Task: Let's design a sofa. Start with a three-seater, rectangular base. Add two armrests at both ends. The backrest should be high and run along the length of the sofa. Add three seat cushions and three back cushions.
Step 494:
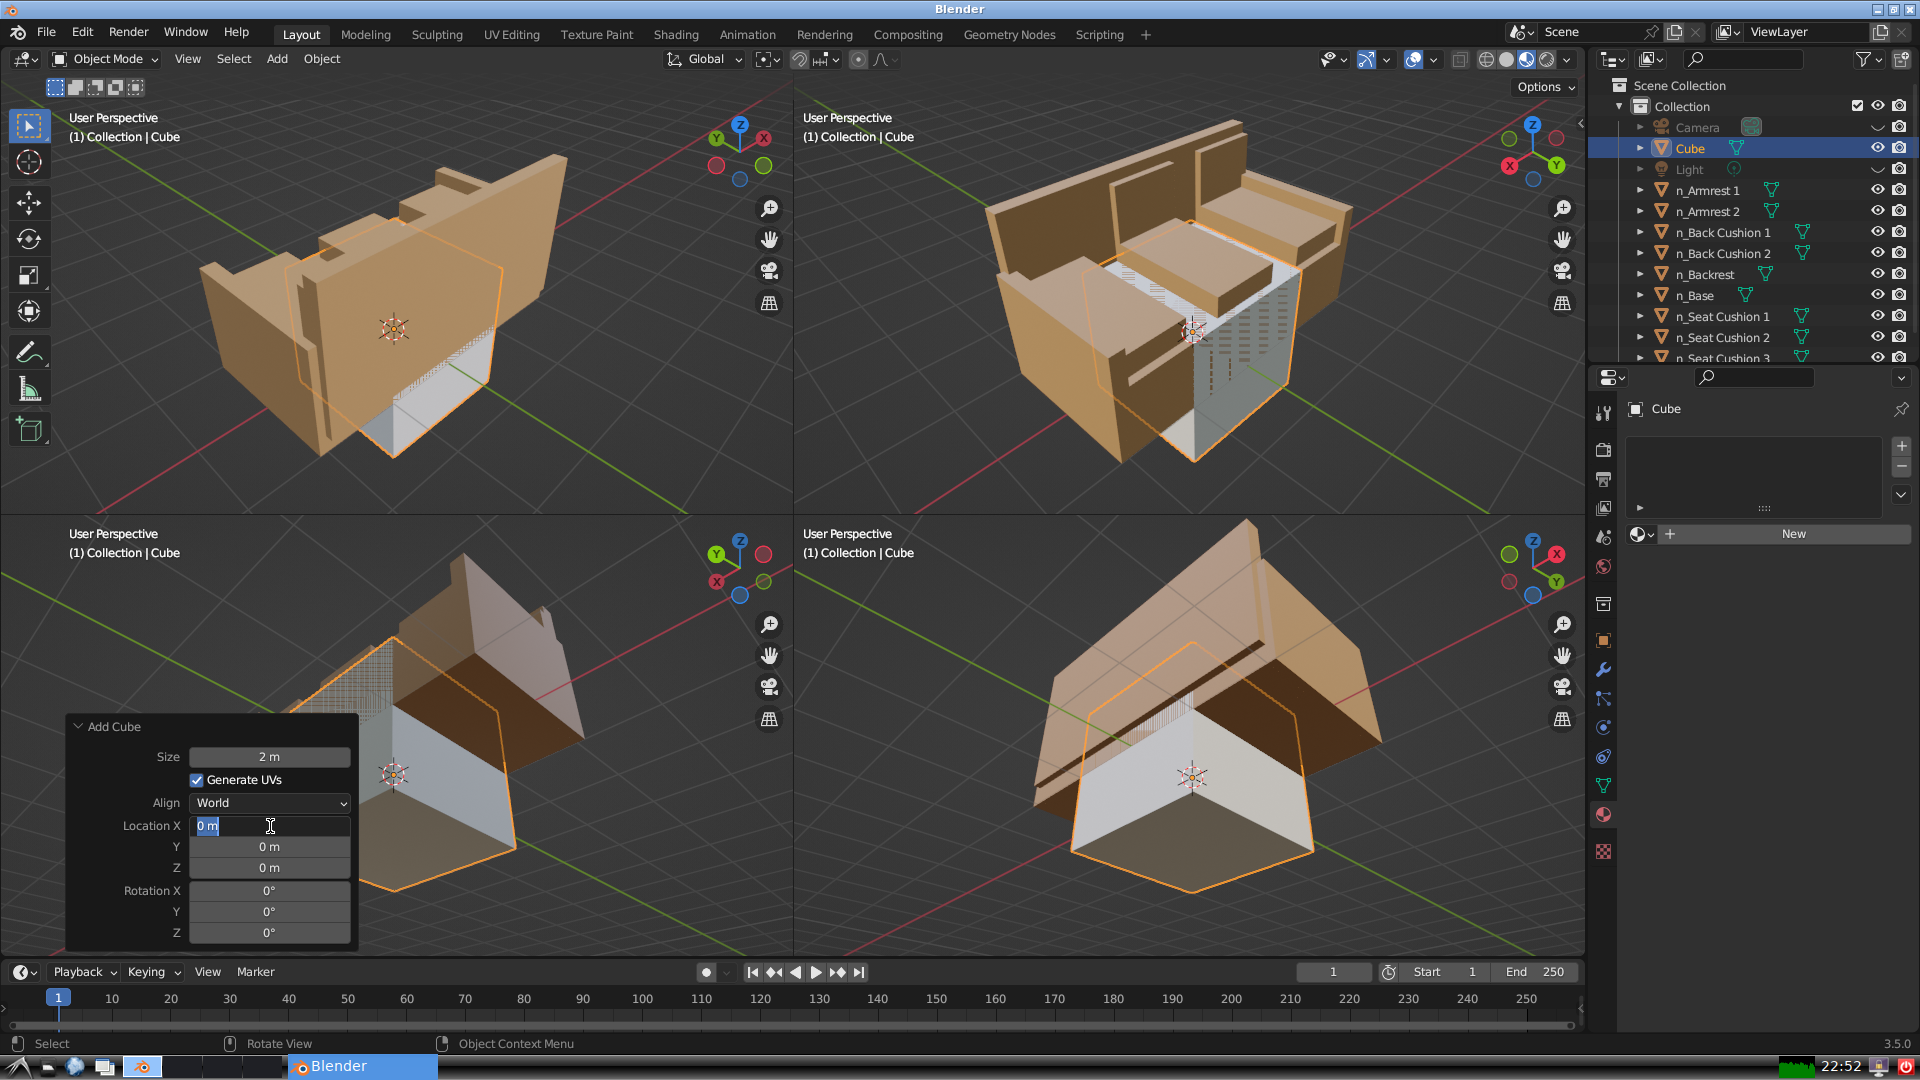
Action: input_text: 1.5